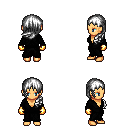
a pixel art fantasy rpg character, female body template, human, tanned skin, gray robe, red pants, white left-swept hairstyle, gold gloves, four views (front, back, left, right), 2x2 character sprite sheet, small pixel art, hard edges, no anti-aliasing